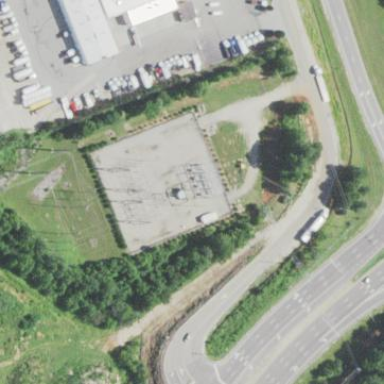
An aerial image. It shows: There is distribution substation enclosed by fence.